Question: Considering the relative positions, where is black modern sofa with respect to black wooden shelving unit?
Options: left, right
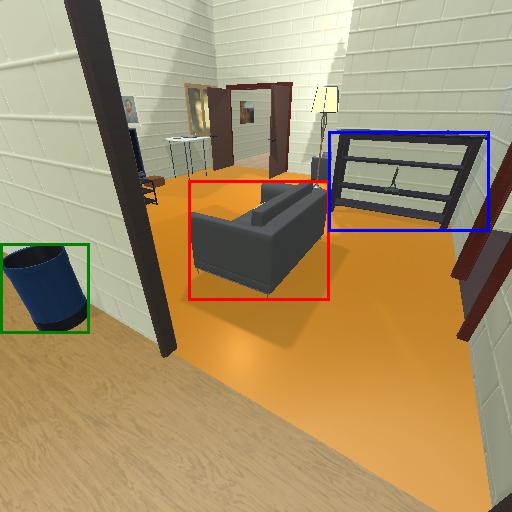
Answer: left